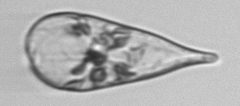
Label: Licmophora